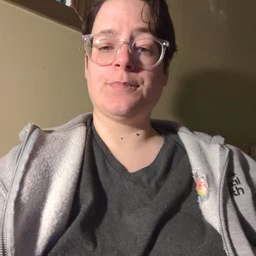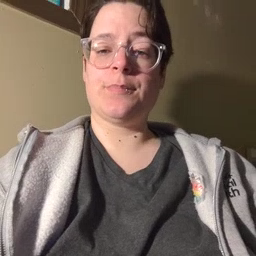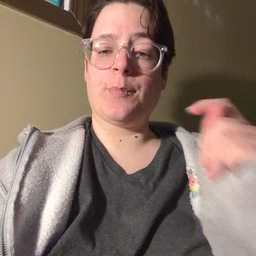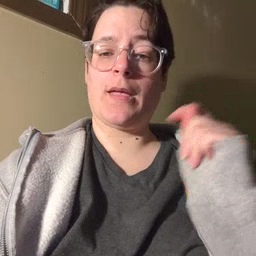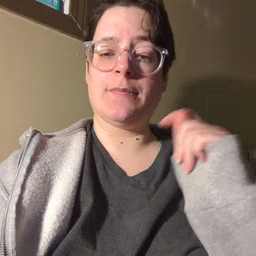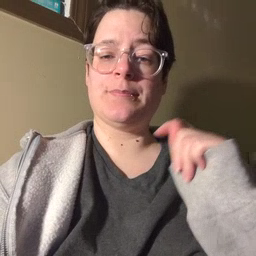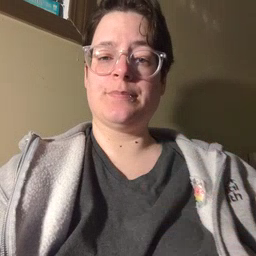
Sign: potty